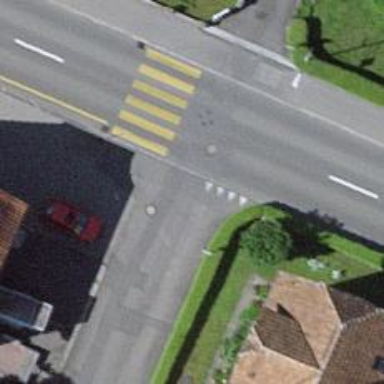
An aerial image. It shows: Asphalt sidewalk along the footway.